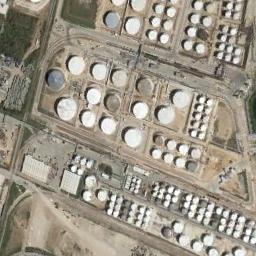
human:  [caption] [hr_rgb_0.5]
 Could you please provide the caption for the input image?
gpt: There are many storage tanks on the bare land .

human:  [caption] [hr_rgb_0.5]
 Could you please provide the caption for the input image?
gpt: Here are two white storage tanks of the same size .

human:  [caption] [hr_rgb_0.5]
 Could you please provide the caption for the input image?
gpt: There are many storage tanks of different sizes .

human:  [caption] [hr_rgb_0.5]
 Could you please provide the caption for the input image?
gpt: There are many differently sized storage tanks in the factory .

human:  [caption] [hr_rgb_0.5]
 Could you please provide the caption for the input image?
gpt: There are many white storage tanks arranged neatly .